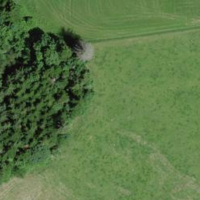
EUNIS habitat code: 52
Species observed at this site:
Medicago sativa